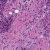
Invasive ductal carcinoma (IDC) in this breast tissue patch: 1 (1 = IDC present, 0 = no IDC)